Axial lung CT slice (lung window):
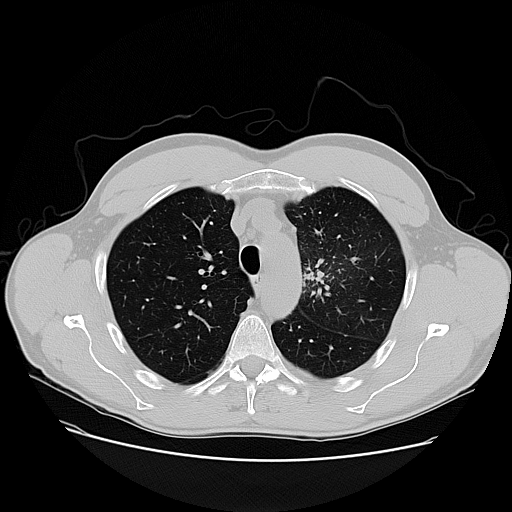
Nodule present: no